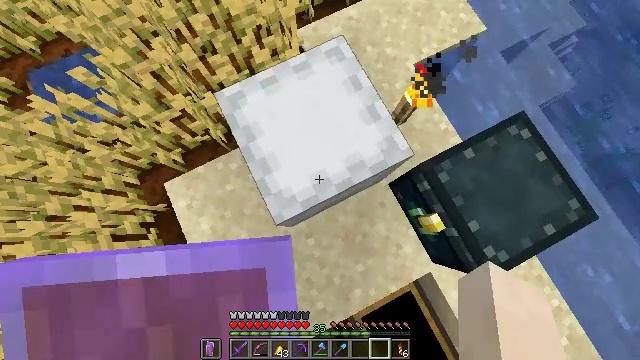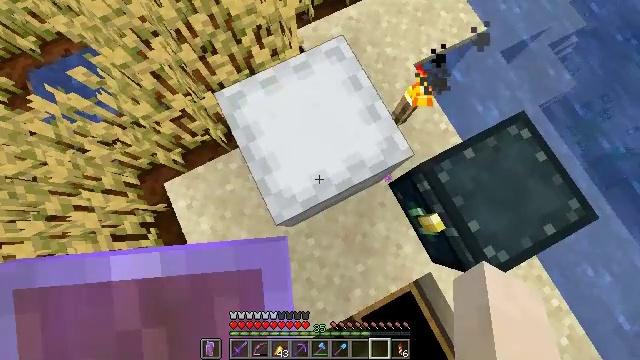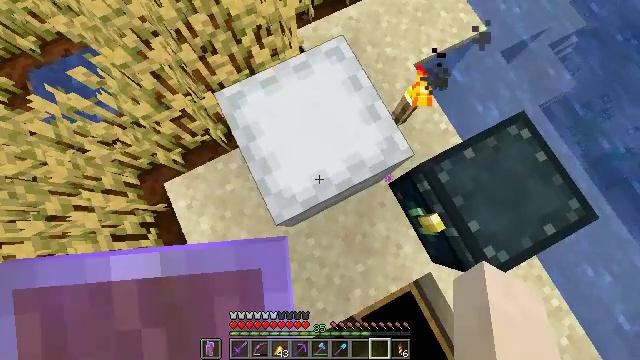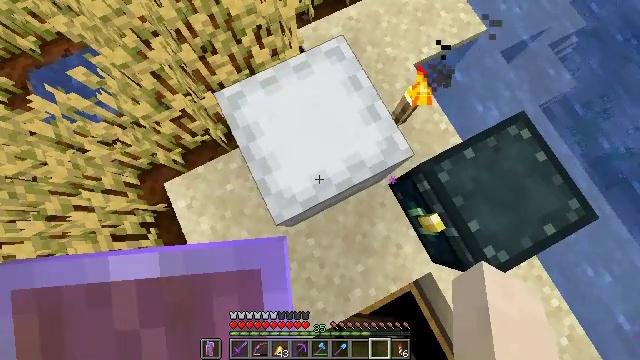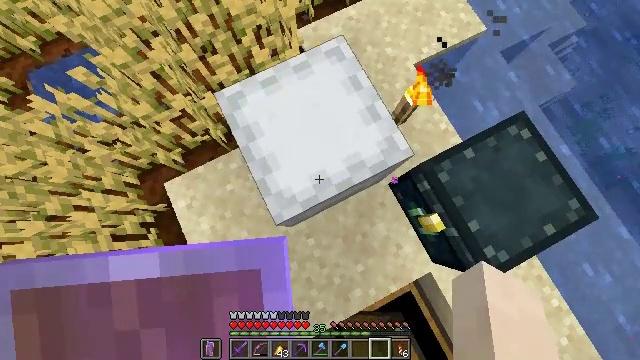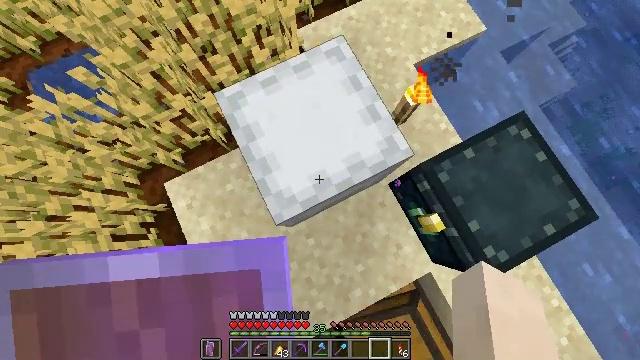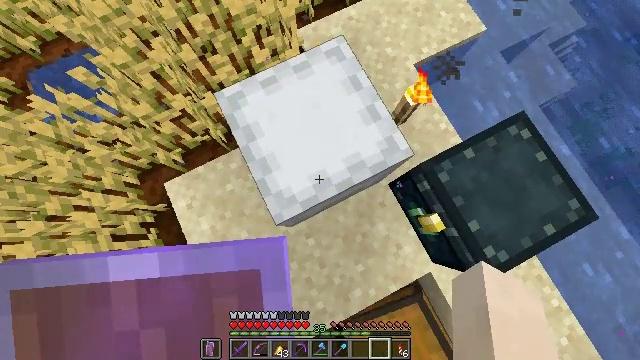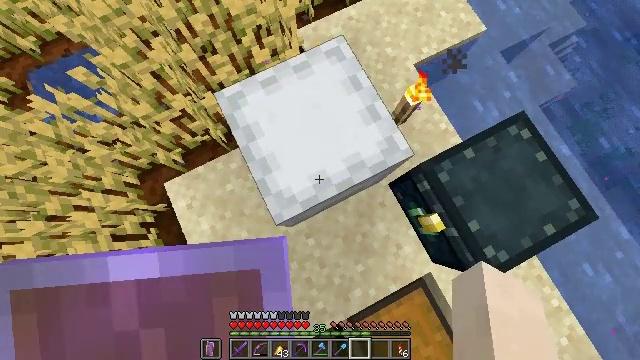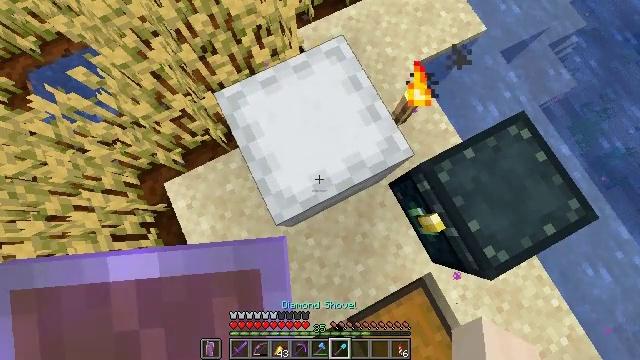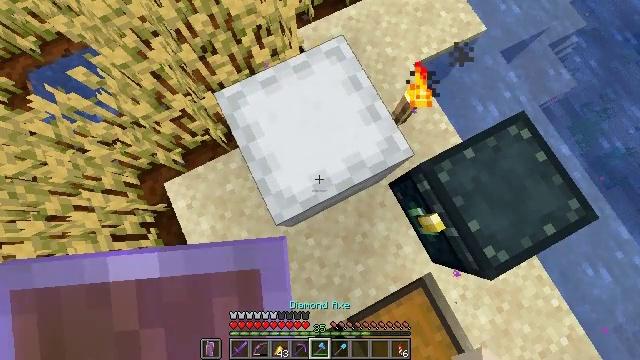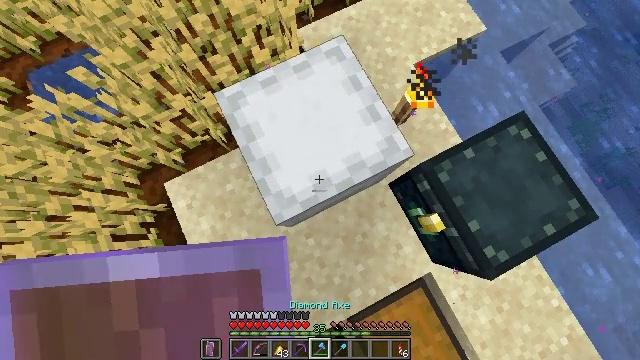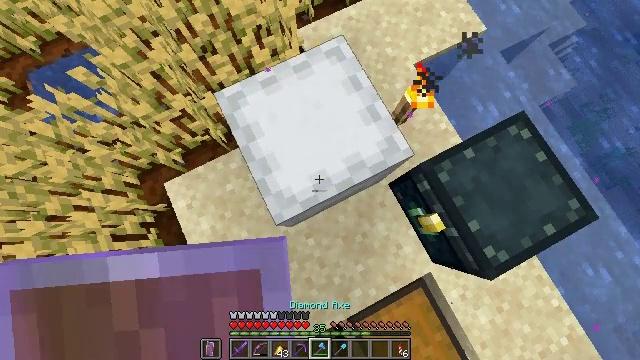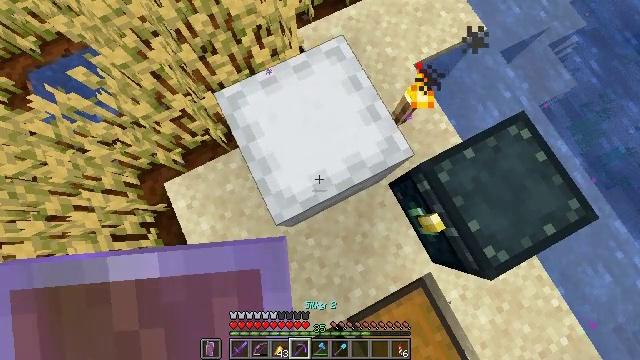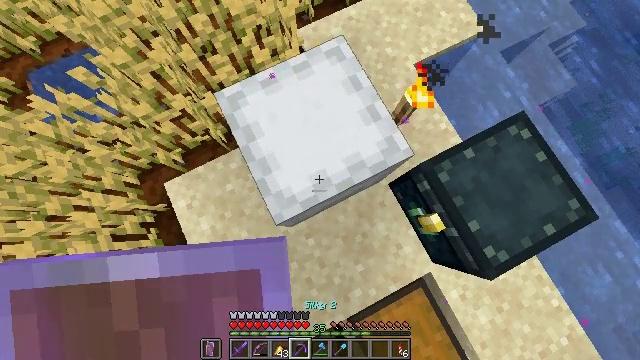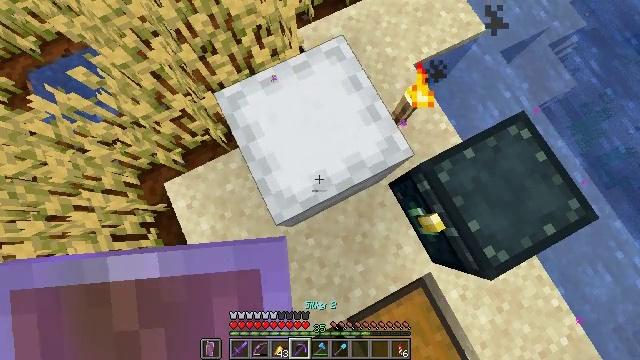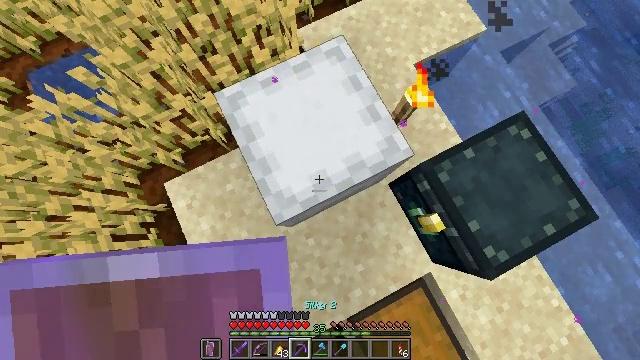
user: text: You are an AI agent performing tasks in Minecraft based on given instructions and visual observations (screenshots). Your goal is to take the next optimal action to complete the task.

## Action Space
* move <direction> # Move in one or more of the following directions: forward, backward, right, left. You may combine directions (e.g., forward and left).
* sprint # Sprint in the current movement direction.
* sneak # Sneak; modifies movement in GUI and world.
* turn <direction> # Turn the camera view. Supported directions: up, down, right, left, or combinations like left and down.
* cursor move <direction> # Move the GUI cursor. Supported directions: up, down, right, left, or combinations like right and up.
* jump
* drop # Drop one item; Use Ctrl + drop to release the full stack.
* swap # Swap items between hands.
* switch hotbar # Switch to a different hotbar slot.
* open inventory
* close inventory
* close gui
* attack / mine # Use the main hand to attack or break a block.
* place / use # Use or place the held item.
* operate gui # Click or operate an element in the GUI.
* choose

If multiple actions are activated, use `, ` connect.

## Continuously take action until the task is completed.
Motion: motion action
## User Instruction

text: Deposit the white shulker box into your inventory by mining.
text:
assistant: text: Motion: no_op
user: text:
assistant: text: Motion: no_op
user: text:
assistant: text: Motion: no_op
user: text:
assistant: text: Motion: no_op
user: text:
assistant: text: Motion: no_op
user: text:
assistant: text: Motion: no_op
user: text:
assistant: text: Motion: no_op
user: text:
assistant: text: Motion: no_op
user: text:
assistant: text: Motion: no_op
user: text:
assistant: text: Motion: no_op
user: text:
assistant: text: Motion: no_op
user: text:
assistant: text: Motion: no_op
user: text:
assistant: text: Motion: no_op
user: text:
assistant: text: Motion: no_op
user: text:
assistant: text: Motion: no_op
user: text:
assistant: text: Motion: no_op
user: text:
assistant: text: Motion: no_op
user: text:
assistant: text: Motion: no_op
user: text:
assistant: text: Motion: no_op
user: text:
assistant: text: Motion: no_op
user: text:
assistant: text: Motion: no_op
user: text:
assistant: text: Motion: attack / mine
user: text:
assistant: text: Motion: attack / mine
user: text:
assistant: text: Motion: attack / mine
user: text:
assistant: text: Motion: attack / mine
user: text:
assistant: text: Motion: attack / mine
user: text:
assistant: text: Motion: attack / mine
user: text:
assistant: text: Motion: attack / mine